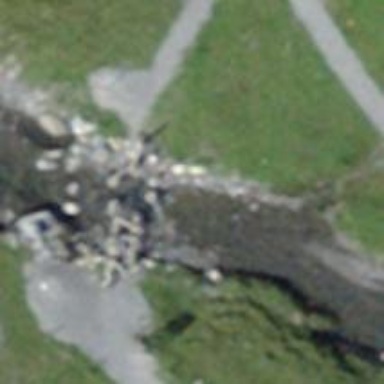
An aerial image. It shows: Path with ford.